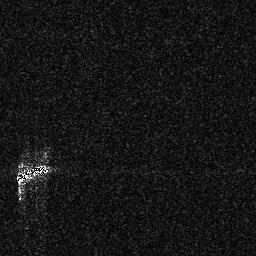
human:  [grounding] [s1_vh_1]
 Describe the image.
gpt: In the satellite image, there is  <ref>1 medium ship </ref> <box>[[5, 62, 20, 72, 0]]</box> located at left.